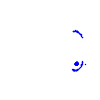
Particle: pion